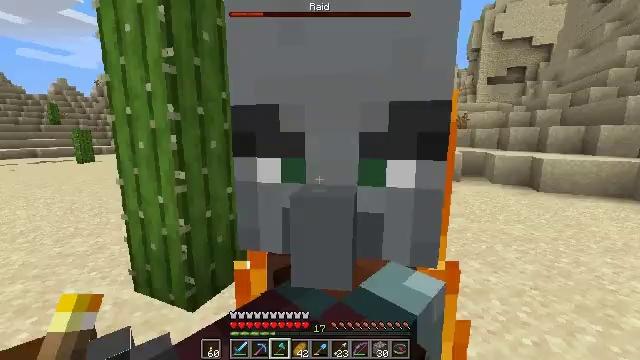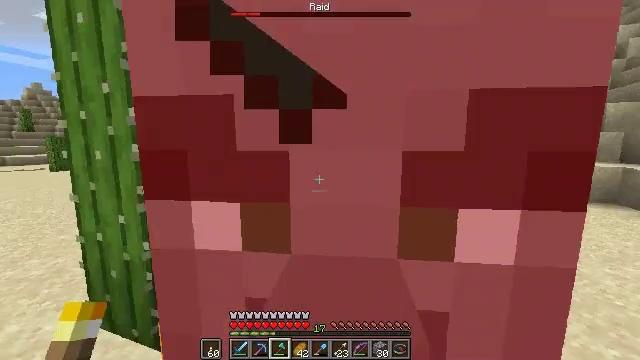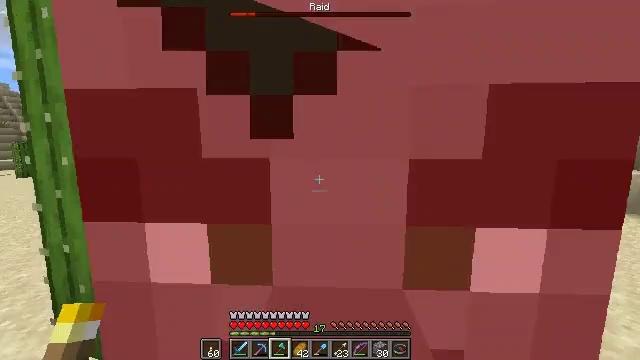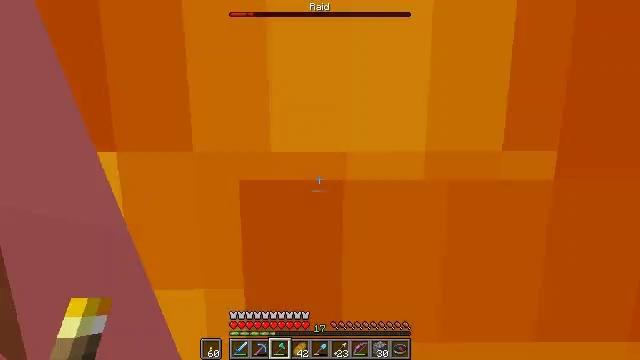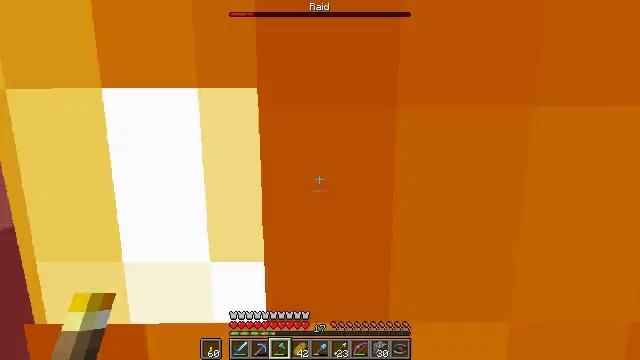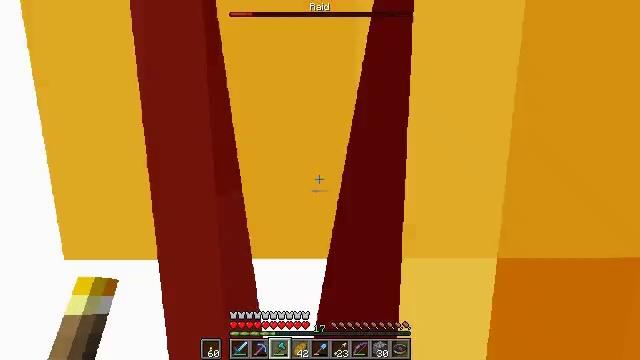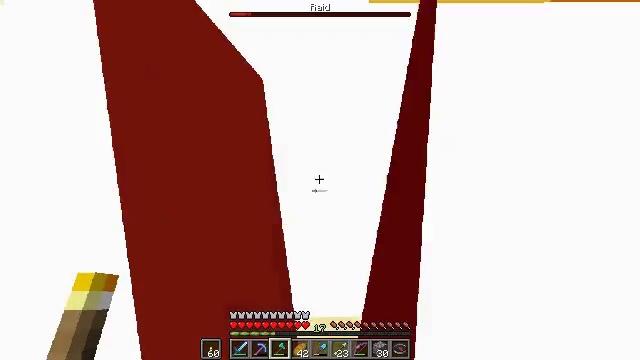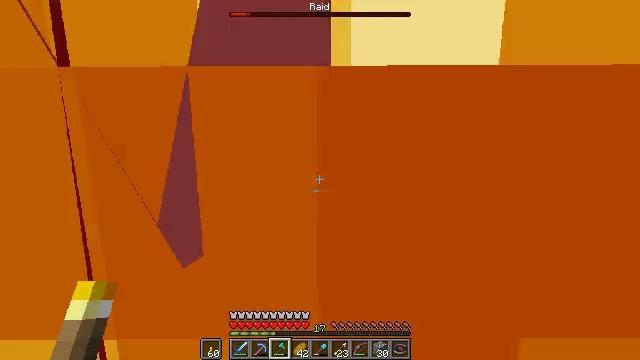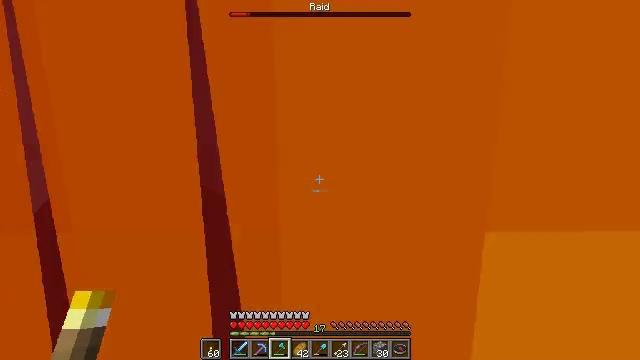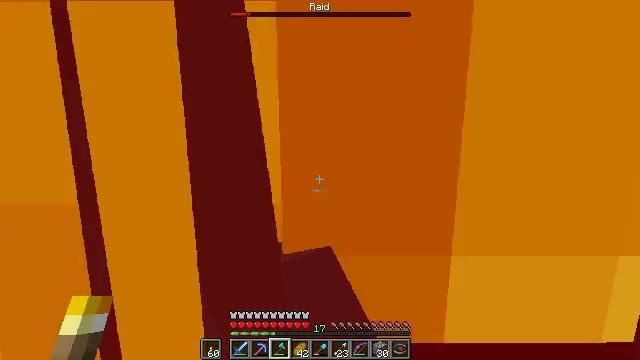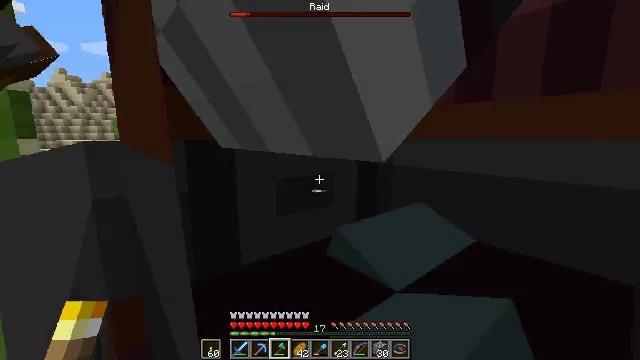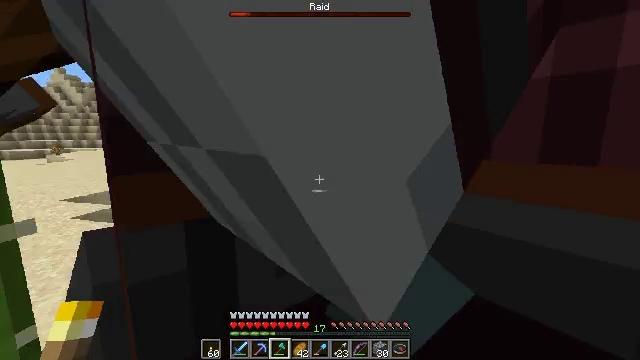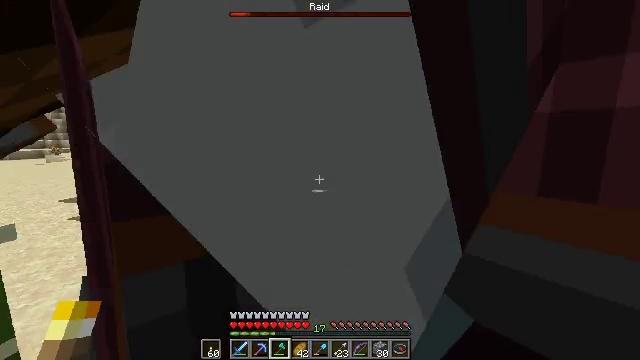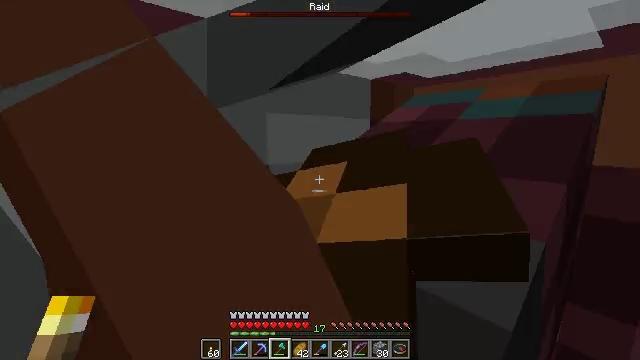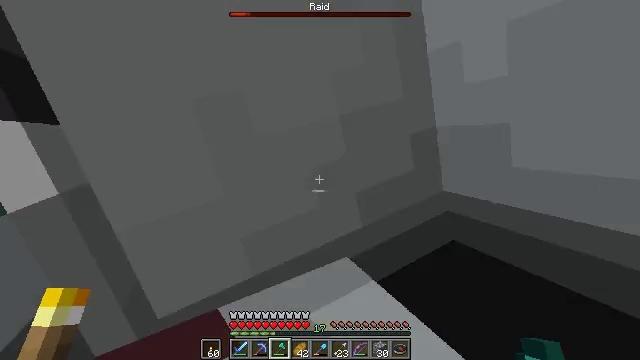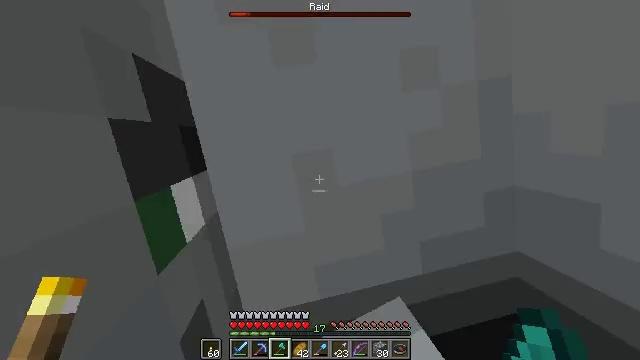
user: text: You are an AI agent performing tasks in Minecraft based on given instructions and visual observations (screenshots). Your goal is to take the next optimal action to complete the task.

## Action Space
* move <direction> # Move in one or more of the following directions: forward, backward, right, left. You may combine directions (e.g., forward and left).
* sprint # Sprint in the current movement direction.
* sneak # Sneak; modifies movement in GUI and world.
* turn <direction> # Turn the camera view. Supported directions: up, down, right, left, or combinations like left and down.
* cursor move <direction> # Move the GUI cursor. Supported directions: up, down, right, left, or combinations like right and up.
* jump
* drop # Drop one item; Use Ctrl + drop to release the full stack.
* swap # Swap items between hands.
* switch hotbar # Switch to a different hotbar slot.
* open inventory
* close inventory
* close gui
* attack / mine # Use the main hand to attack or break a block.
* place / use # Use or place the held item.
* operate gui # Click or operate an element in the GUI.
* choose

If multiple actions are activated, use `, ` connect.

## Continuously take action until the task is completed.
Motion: motion action
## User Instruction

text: Hunt the pillager.
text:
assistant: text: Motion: move forward, turn right and up, attack / mine
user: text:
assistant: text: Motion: move forward, turn right, attack / mine
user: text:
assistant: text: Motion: move forward, attack / mine
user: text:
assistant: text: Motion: move forward, attack / mine
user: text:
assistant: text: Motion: move forward, turn right, attack / mine
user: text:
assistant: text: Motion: move forward, attack / mine
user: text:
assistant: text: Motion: move forward, attack / mine
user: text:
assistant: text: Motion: move forward, attack / mine
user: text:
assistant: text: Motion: move forward
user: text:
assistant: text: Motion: move forward
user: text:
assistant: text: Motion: move forward
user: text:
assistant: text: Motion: move forward
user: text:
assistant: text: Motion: move forward
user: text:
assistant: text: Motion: move forward
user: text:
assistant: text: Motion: move forward
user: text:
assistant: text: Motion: move forward
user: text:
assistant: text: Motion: move forward
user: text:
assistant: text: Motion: move forward, turn left
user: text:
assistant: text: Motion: move forward, turn left
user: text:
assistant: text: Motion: move forward
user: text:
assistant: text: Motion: move forward
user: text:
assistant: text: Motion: move forward
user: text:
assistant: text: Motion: move forward
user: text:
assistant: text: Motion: move forward
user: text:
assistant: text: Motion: move forward
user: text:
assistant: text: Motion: move forward
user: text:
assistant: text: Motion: move forward, turn left and down, attack / mine
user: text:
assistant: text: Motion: move forward, turn left and down, attack / mine
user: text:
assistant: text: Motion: move forward, turn left, attack / mine
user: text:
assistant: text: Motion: turn right and down